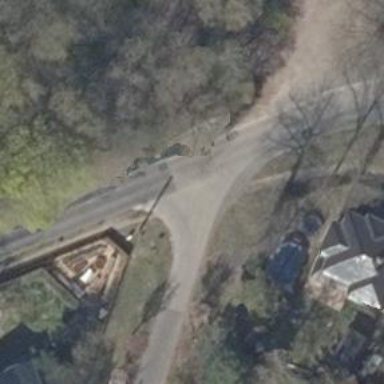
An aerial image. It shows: Unclassified road with concrete surface.